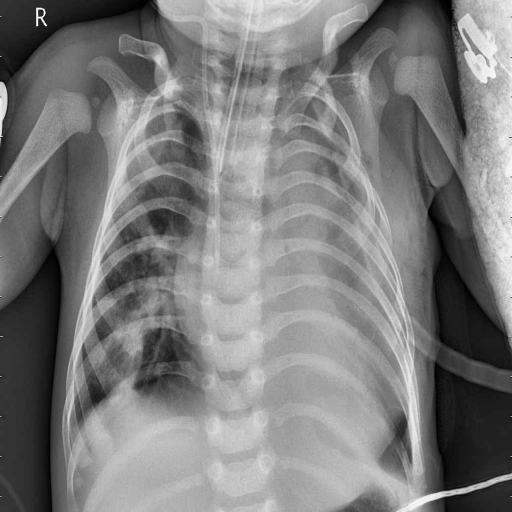
Finding: PNEUMONIA